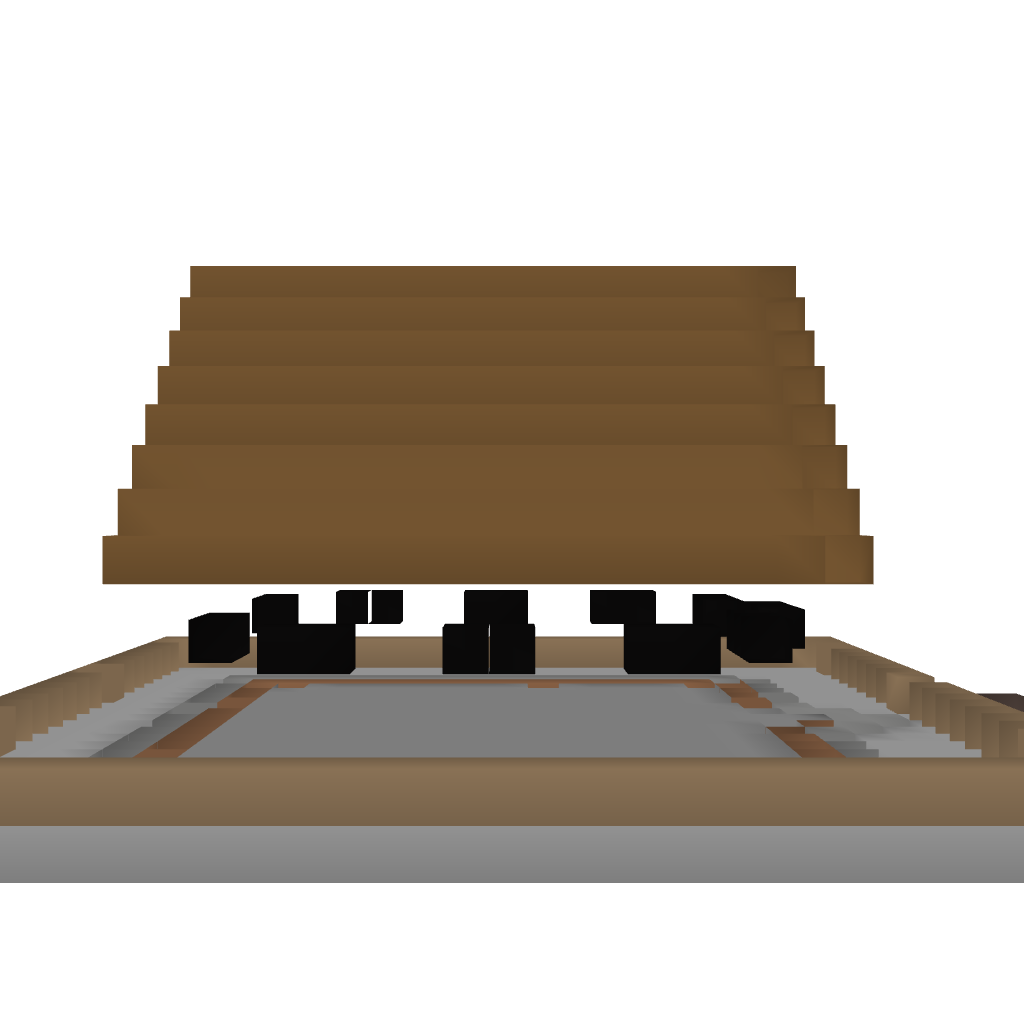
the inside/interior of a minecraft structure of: Simple House 01